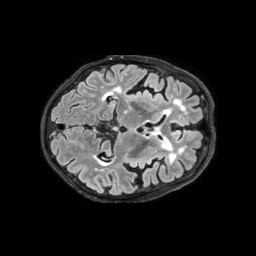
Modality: FLAIR
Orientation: axial
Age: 62
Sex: male
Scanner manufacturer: philips
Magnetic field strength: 3 T
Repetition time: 4.8 s
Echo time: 0.34 s